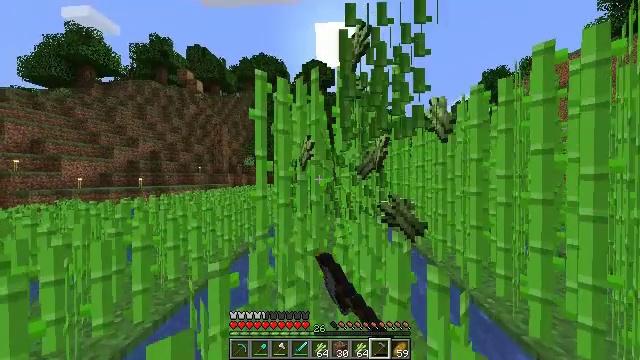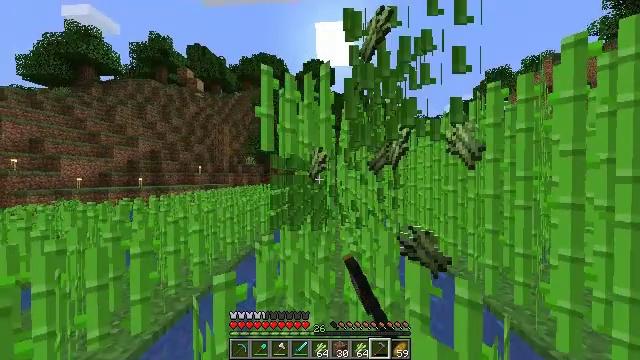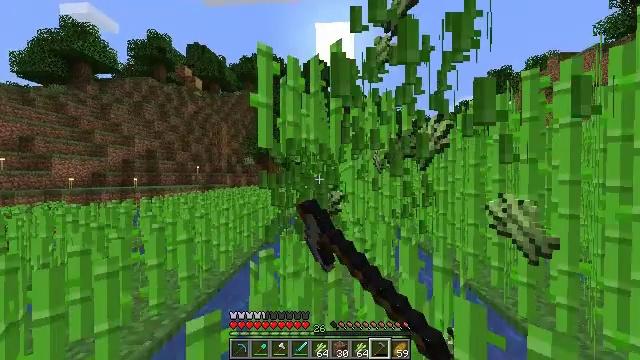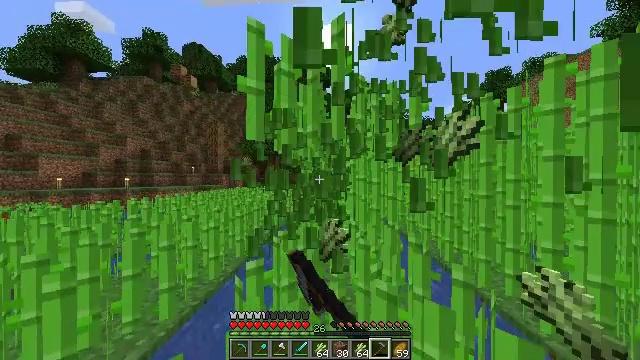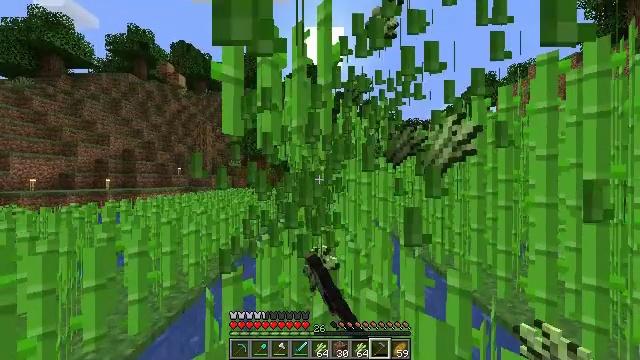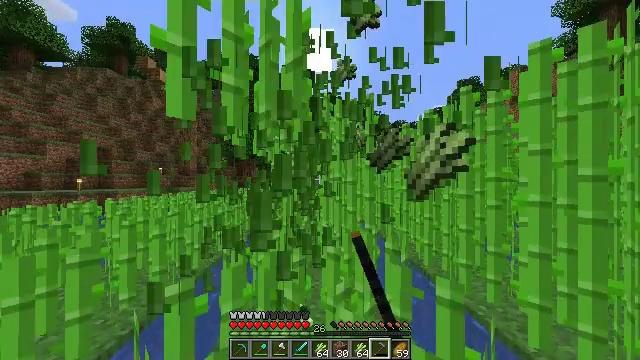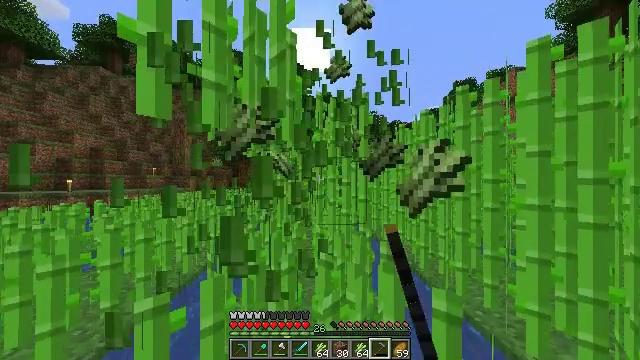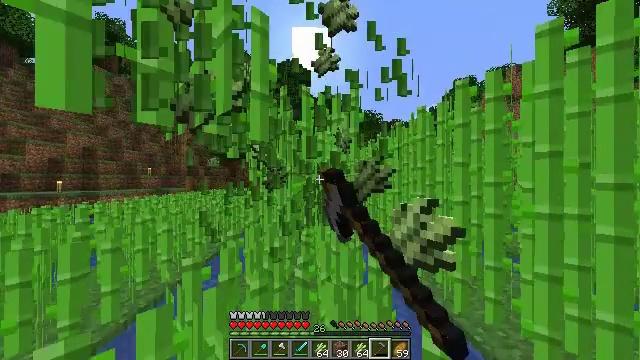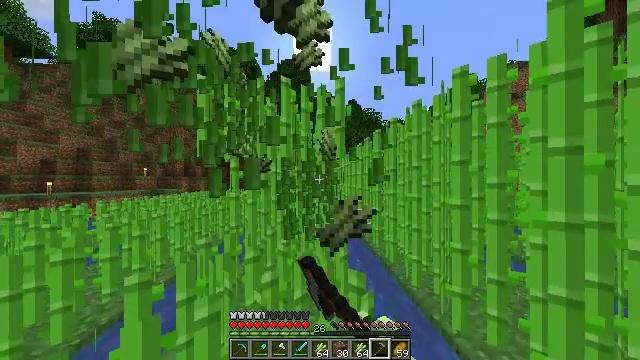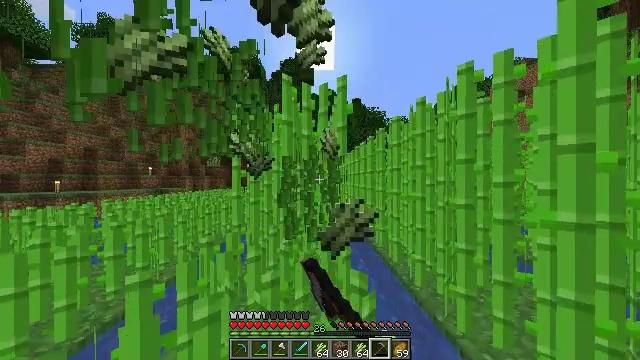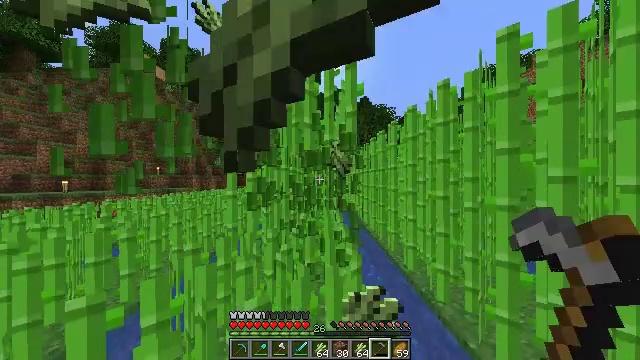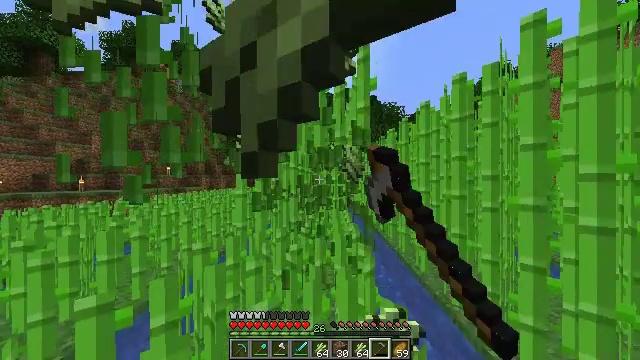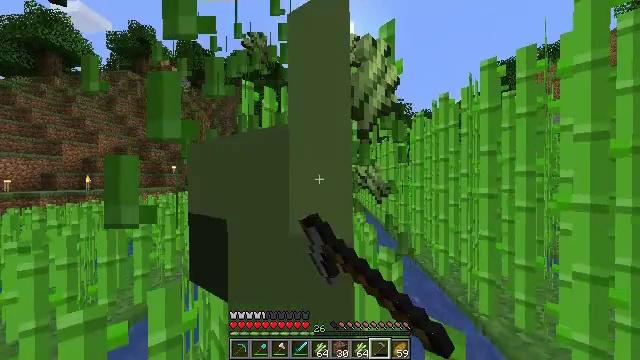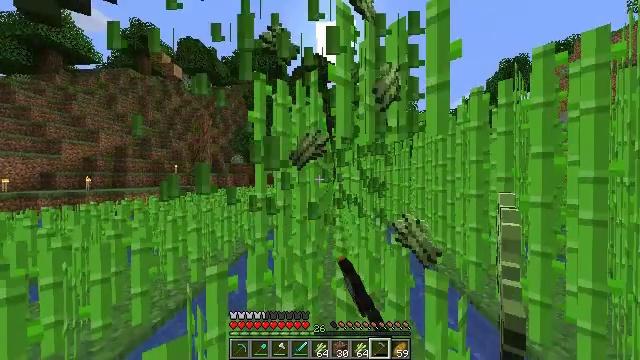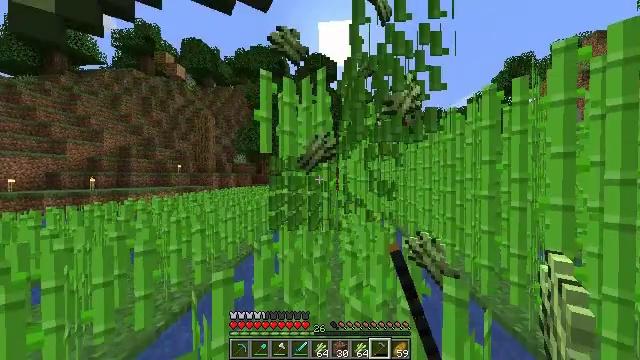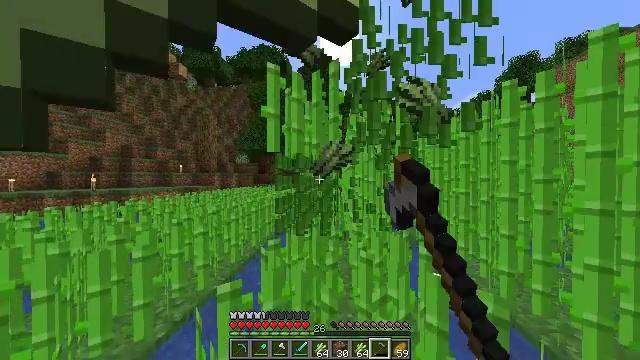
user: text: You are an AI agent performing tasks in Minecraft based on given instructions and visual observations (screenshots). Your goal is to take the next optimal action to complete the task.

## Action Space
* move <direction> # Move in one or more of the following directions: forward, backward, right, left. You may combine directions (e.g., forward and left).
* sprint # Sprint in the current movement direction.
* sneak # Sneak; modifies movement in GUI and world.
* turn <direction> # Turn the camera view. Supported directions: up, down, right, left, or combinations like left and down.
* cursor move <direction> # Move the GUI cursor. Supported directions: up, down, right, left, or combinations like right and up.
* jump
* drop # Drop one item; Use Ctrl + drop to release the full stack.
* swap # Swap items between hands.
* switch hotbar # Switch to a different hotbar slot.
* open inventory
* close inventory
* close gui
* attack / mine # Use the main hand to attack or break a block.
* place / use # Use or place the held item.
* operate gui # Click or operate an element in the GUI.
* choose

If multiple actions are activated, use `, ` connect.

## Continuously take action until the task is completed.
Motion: motion action
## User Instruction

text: Cut down the sugar cane stalks.
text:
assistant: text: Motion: move forward, sprint, attack / mine
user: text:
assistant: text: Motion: move forward, sprint, attack / mine
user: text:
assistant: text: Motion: move forward, sprint, attack / mine
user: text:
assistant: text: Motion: move forward and move right, sprint, turn right, attack / mine
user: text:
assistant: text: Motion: move forward and move right, sprint, turn right, attack / mine
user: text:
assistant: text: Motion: move forward and move right, sprint, attack / mine
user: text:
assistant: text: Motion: move forward and move right, sprint, attack / mine
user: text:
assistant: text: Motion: move forward and move right, sprint, attack / mine
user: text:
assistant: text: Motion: move forward, sprint, attack / mine
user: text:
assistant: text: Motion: move forward and move left, sprint, turn left, attack / mine
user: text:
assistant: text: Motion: move forward and move left, sprint, turn left, attack / mine
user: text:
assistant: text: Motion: move forward and move left, sprint, turn left, attack / mine
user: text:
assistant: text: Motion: move forward and move left, sprint, attack / mine
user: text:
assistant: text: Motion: move forward and move left, sprint, attack / mine
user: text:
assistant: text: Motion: move forward, sprint, attack / mine
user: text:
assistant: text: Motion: move forward, sprint, attack / mine
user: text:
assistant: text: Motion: move forward, sprint, attack / mine
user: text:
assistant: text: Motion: move forward, sprint, turn right, attack / mine
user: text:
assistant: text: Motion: move forward and move right, sprint, turn right, attack / mine
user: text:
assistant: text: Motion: move forward and move right, sprint, turn right, attack / mine
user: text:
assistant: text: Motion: move forward and move right, sprint, attack / mine
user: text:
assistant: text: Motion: move forward and move right, sprint, attack / mine
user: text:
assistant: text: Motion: move forward, sprint, attack / mine
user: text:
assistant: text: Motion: move forward and move left, sprint, turn left, attack / mine
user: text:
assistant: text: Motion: move forward and move left, sprint, turn left, attack / mine
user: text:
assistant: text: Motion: move forward and move left, sprint, turn left, attack / mine
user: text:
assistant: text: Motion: move forward and move left, sprint, turn left, attack / mine
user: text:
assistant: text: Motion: move forward and move left, sprint, attack / mine
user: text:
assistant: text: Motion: move forward and move left, sprint, attack / mine
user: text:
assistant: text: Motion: move forward, sprint, attack / mine